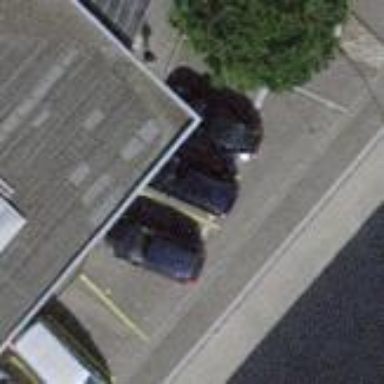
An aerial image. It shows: View of roof of building.